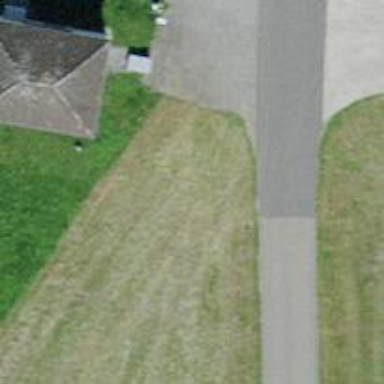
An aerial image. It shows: Shed with flat roof.